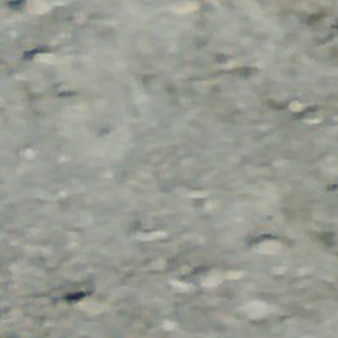
Label: other